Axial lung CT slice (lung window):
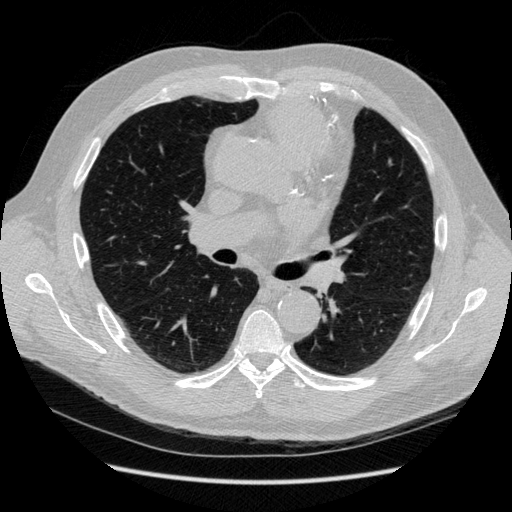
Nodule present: no